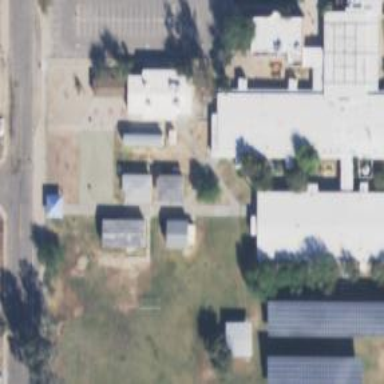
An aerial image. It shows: School.